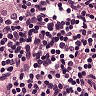
Metastatic tissue present: no